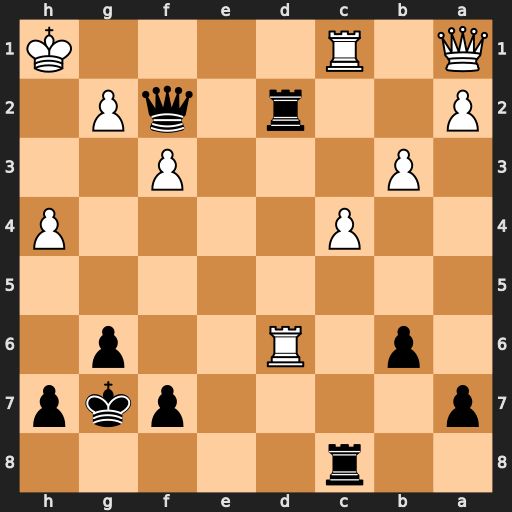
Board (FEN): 2r5/p4pkp/1p1R2p1/8/2P4P/1P3P2/P2r1qP1/Q1R4K
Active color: b
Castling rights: -
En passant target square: -
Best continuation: Rb2 Qxb2+ Qxb2